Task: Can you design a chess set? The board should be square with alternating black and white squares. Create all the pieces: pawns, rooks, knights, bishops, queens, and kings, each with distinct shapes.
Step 365:
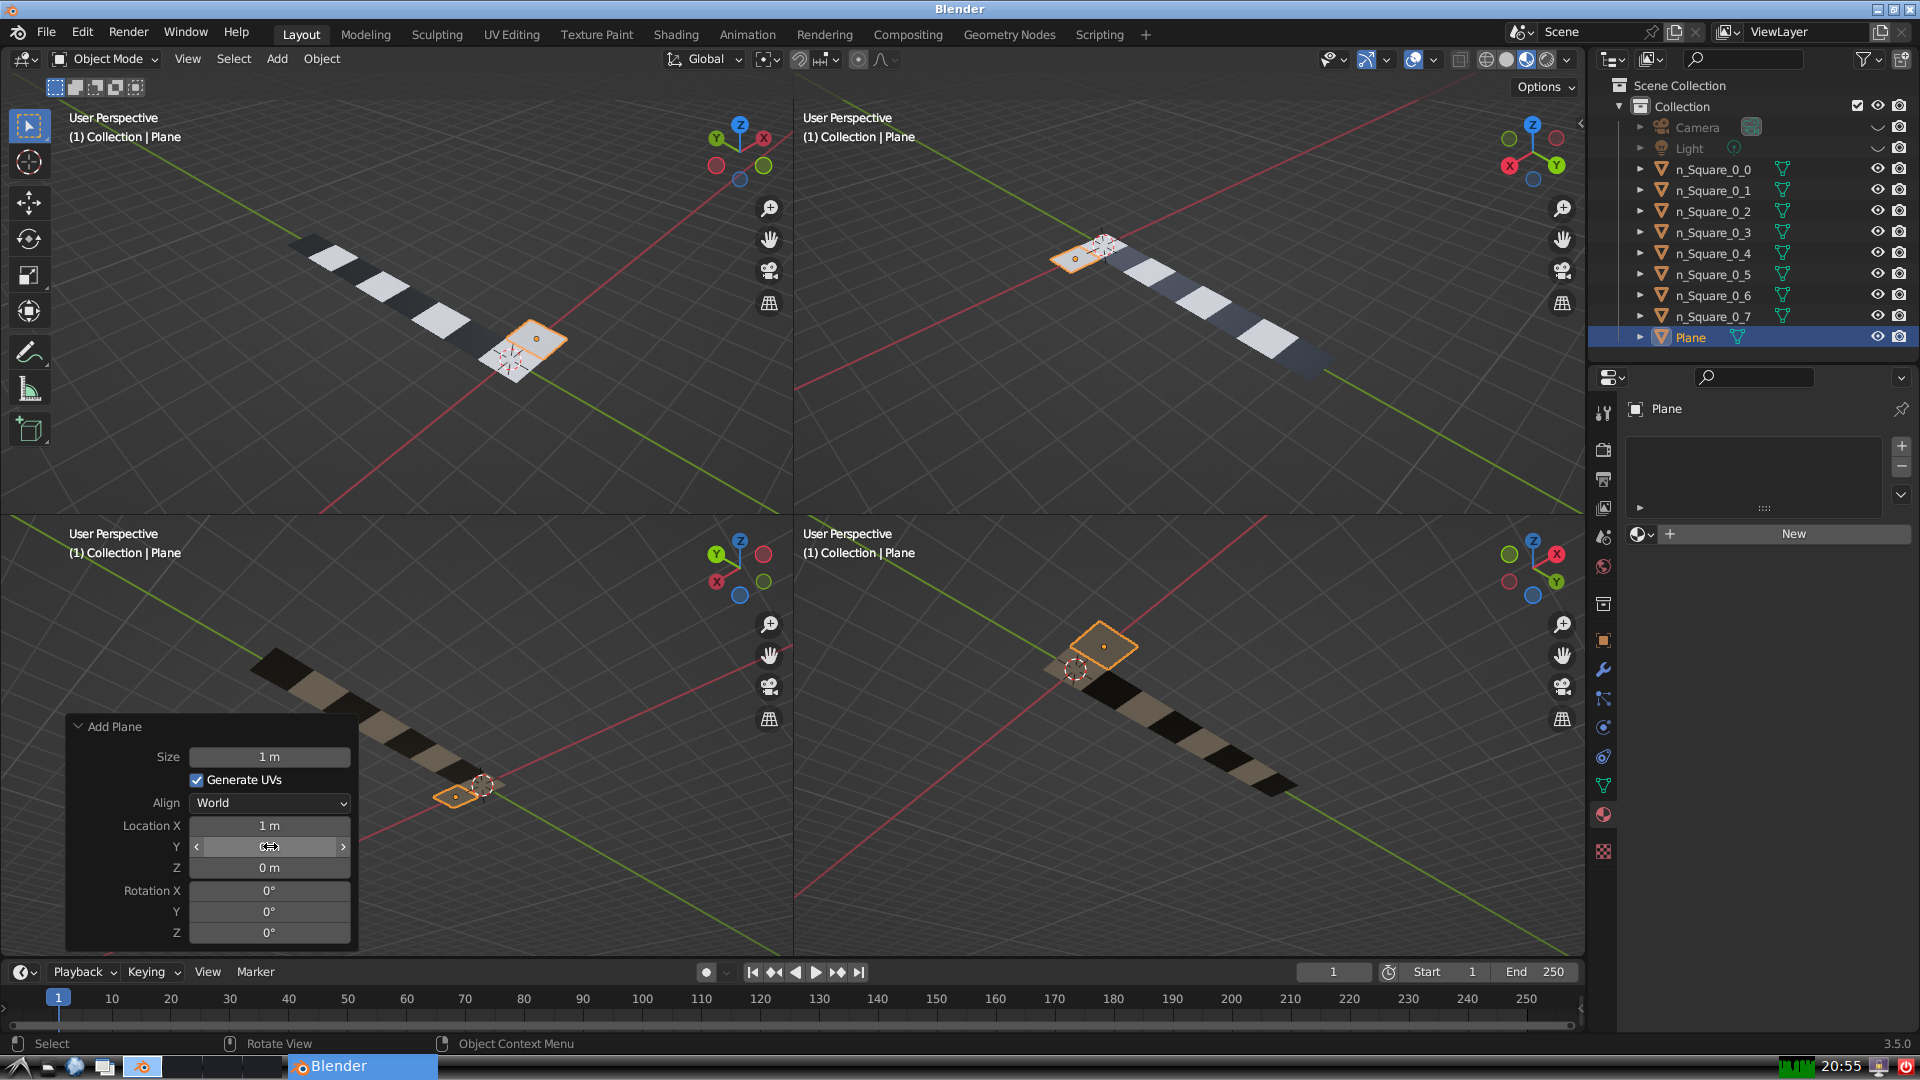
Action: click: no